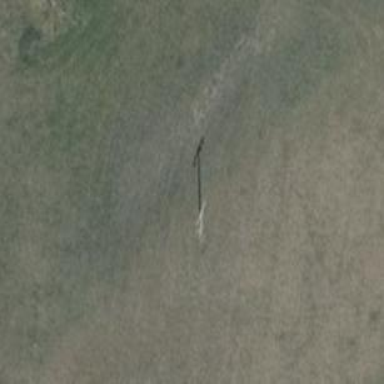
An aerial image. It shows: Minor power line.